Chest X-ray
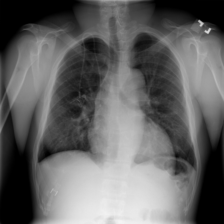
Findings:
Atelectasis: negative
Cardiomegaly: negative
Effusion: negative
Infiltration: negative
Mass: negative
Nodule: negative
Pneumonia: negative
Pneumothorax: negative
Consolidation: negative
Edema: negative
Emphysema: negative
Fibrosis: negative
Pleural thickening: negative
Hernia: negative